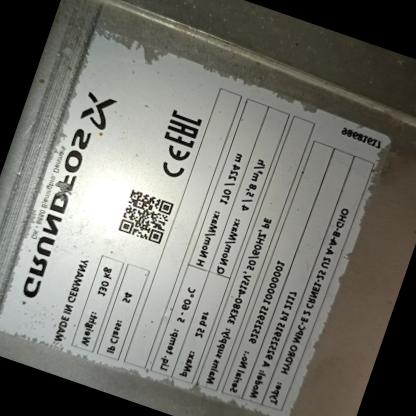
Klasa: tabliczka-znamionowa